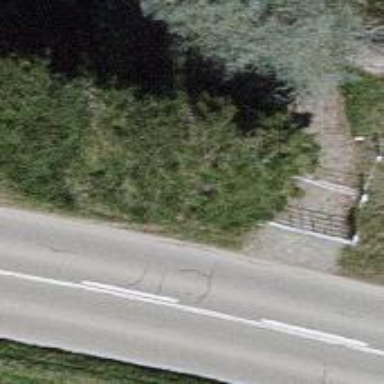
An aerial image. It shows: Hedge acting as barrier.